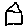
Label: house